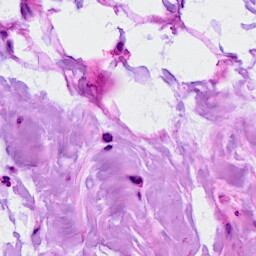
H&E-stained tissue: Breast